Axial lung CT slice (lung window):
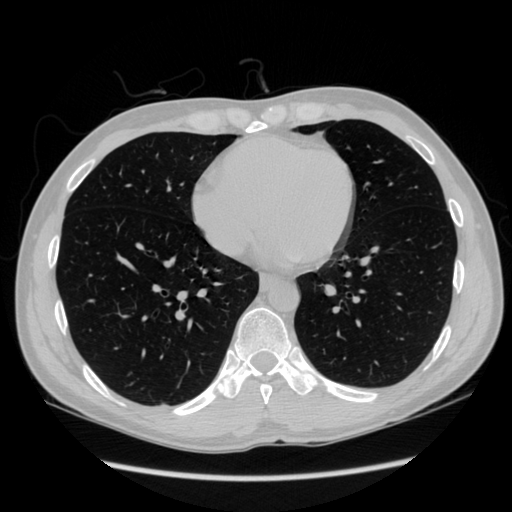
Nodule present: no